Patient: sex M, age 67
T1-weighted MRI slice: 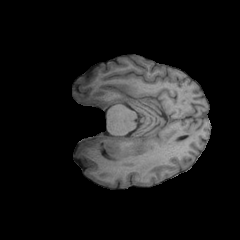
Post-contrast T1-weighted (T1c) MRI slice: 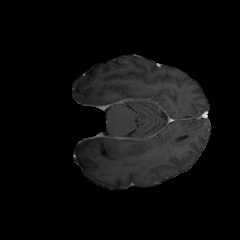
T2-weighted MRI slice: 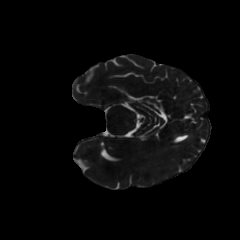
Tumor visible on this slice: no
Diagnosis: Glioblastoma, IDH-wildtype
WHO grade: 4